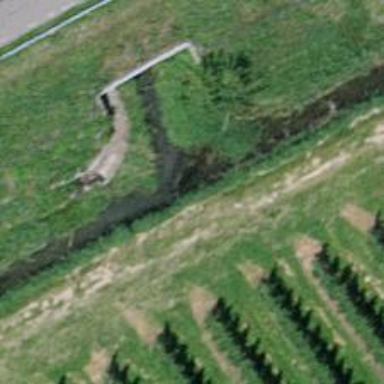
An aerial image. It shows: Culvert tunnel crossing ditch waterway.